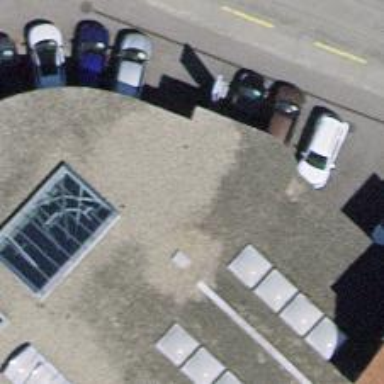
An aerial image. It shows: Car repair shop.